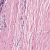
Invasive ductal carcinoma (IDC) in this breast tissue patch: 0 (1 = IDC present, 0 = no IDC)